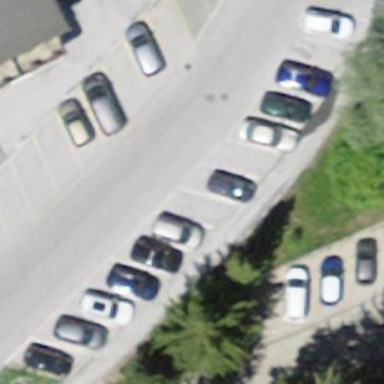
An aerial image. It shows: Street side parking area.